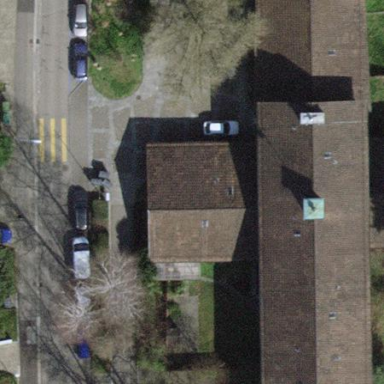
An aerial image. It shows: School building with gabled roof.